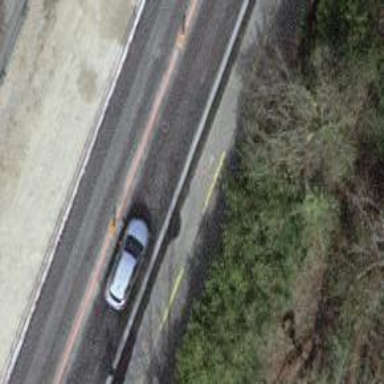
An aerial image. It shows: Footway tunnel.